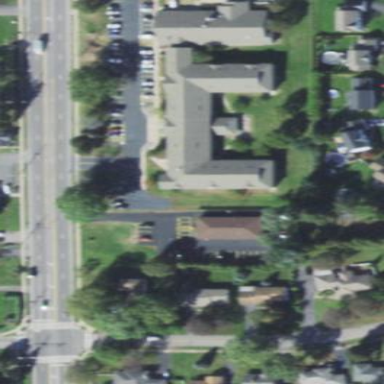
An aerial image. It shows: Building.